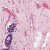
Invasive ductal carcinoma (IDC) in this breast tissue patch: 0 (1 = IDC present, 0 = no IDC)